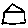
Label: house